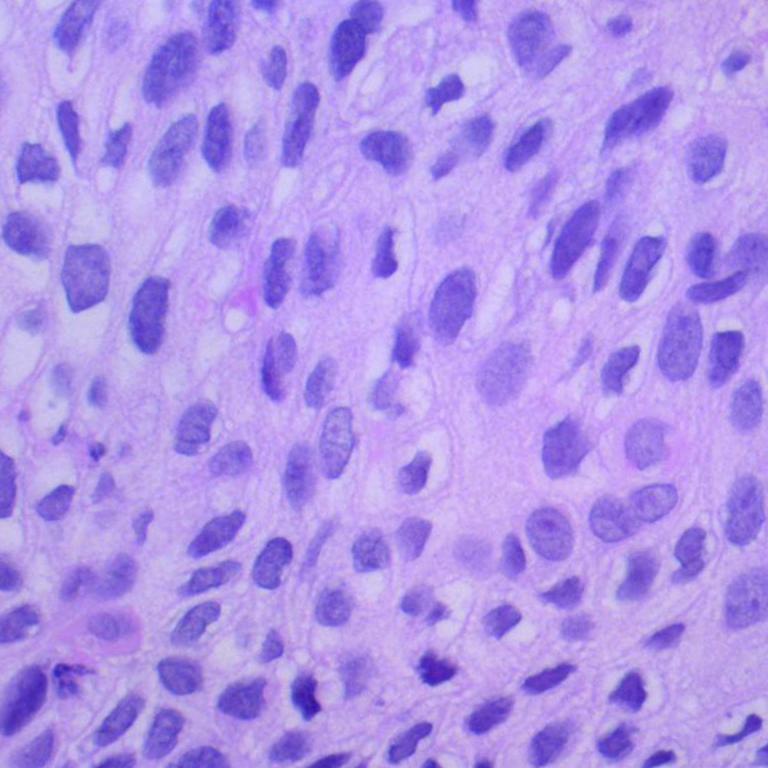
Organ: lung
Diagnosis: squamous carcinomas